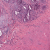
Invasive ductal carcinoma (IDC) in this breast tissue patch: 0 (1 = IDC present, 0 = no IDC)